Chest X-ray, PA view. Patient: 51 years old, sex F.
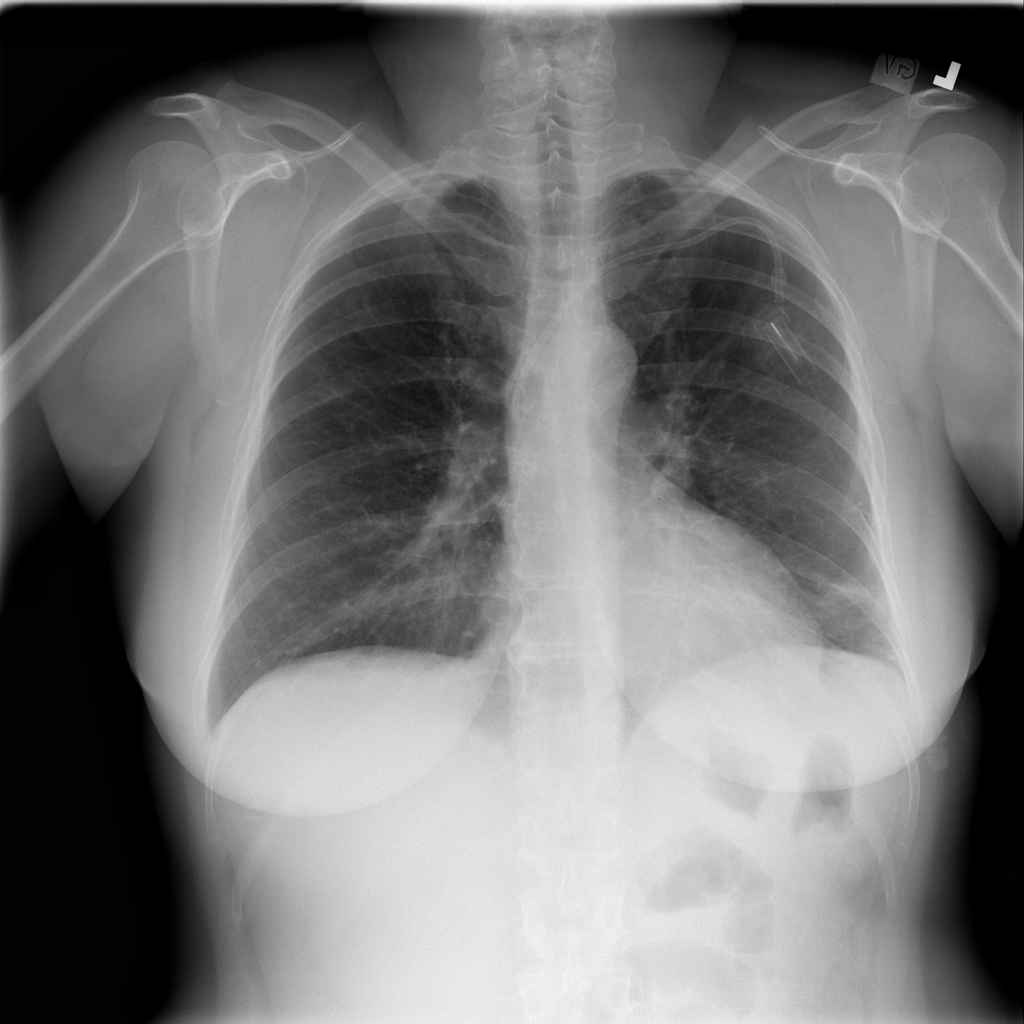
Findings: Atelectasis, Infiltration